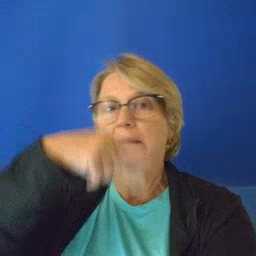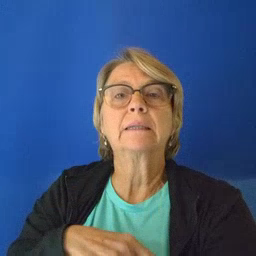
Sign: face